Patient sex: M
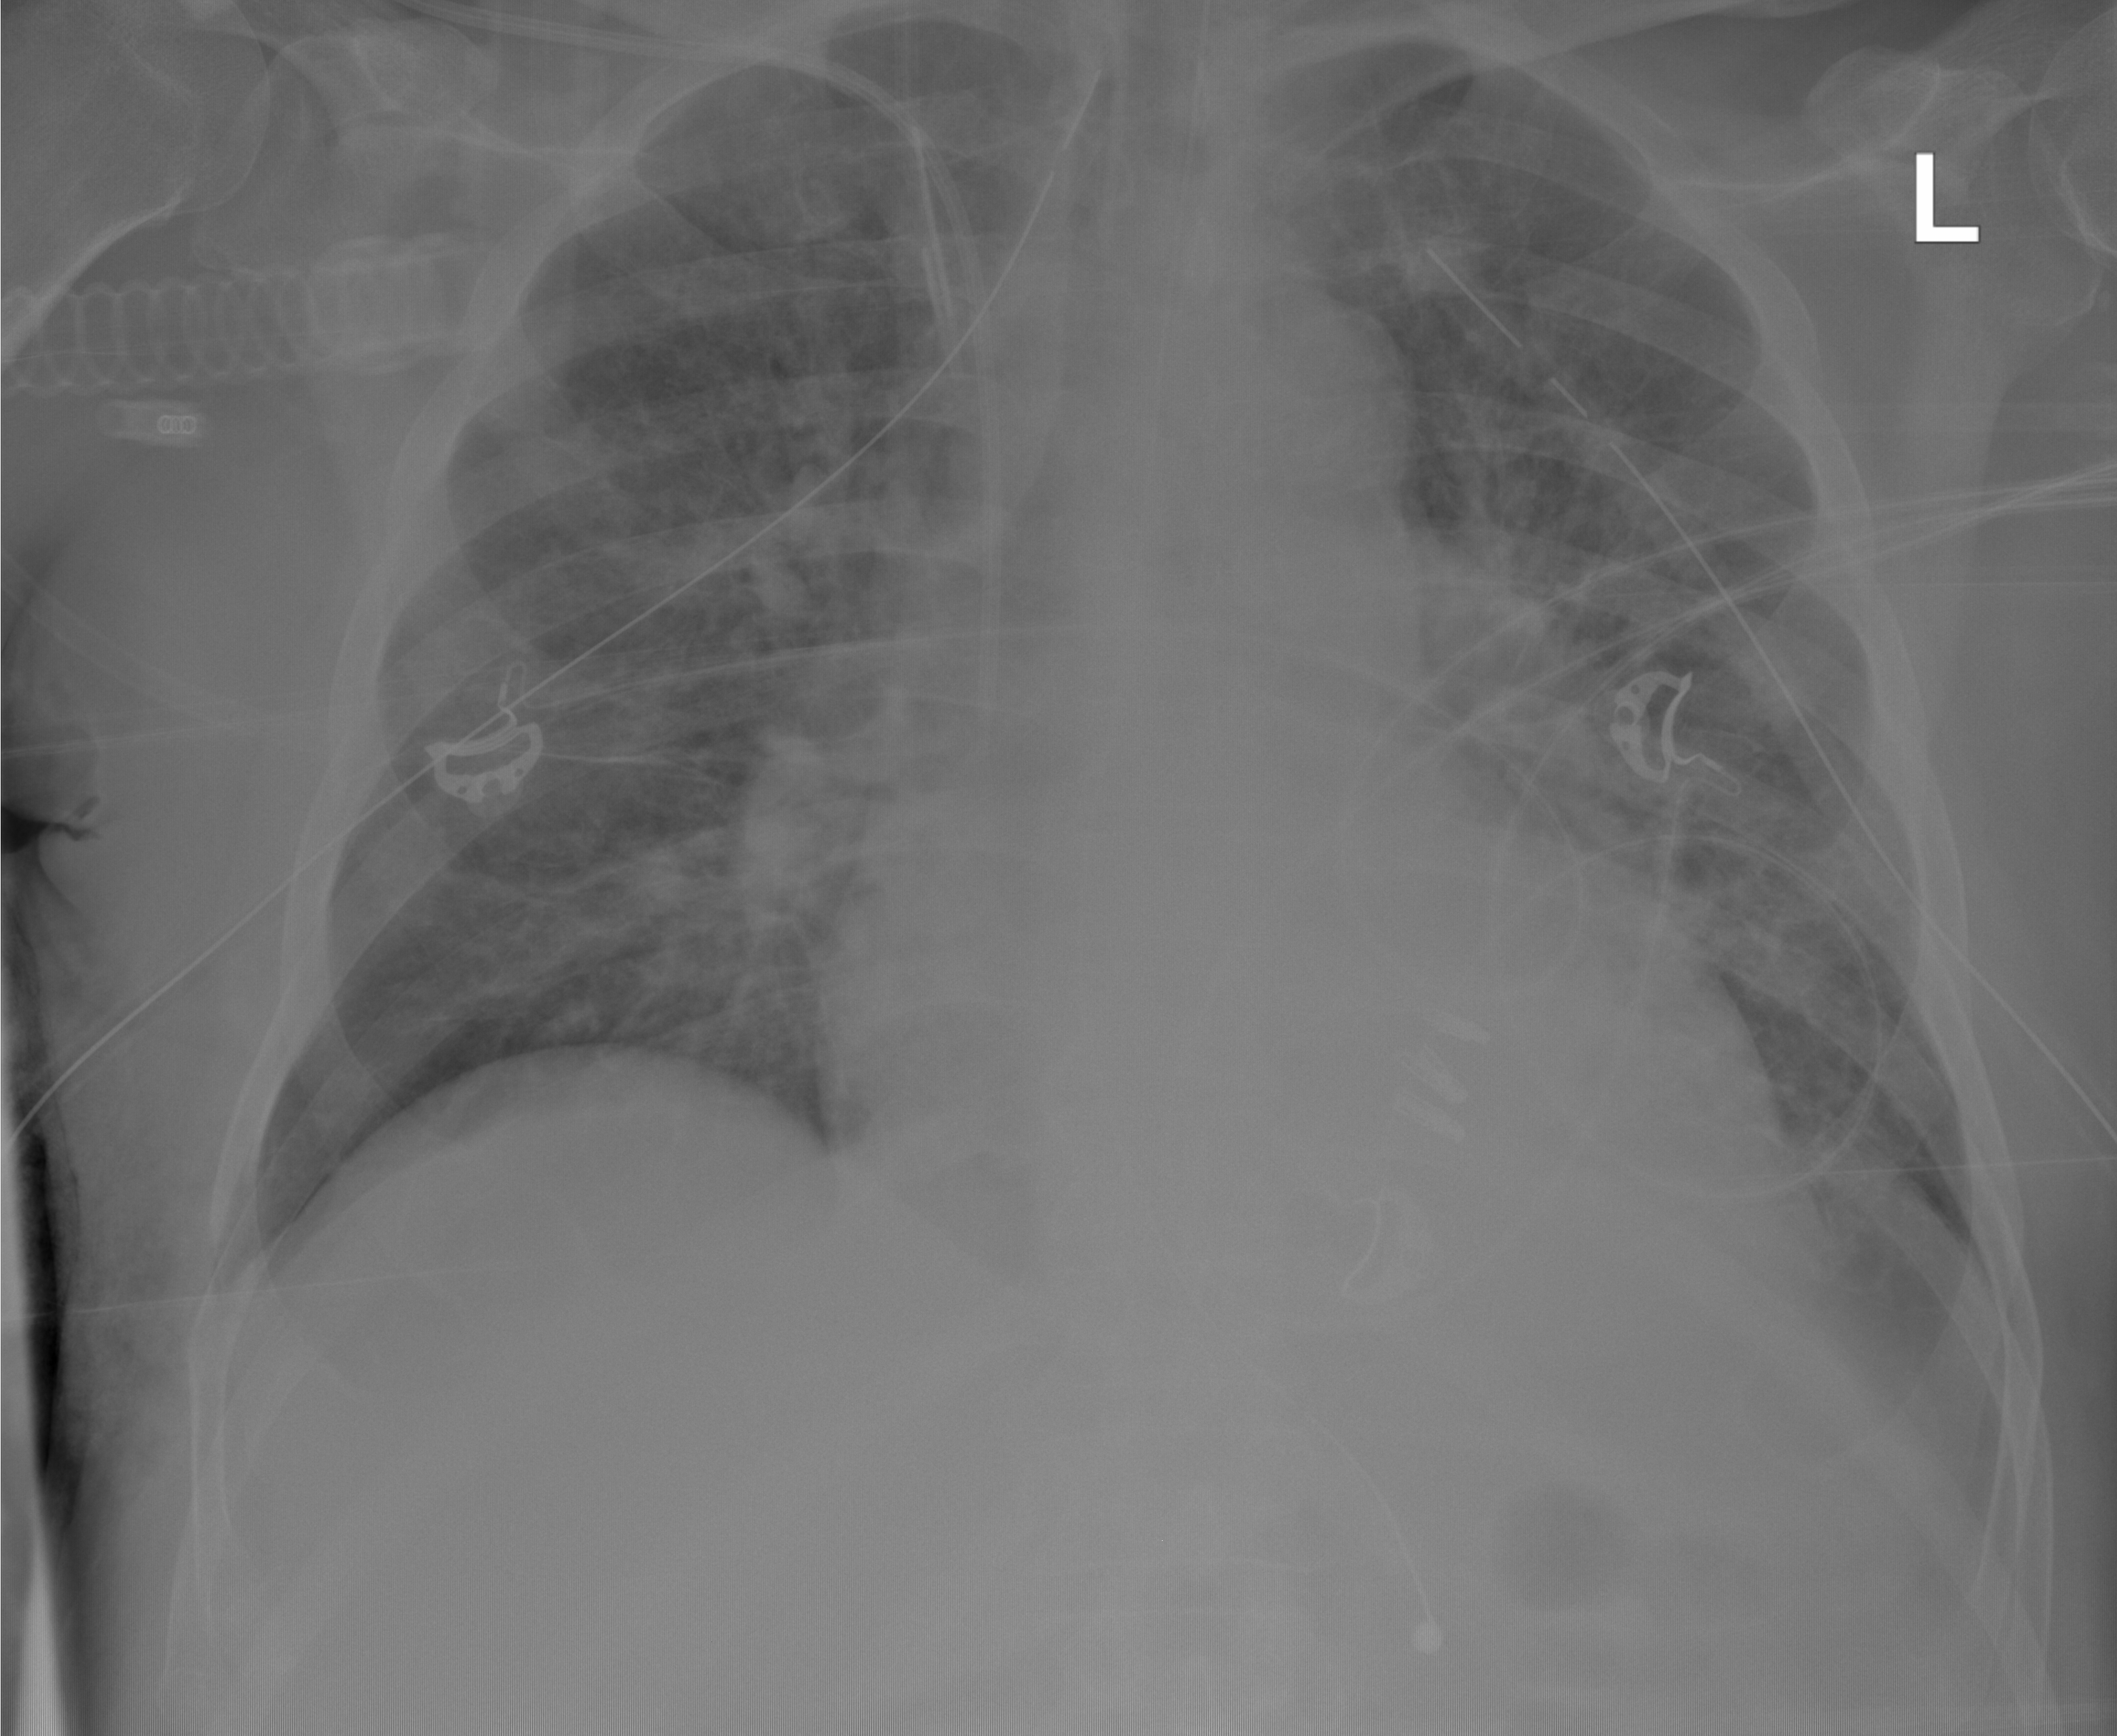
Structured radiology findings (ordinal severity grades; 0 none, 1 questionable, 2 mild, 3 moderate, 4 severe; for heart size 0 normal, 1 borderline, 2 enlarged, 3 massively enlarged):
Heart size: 2
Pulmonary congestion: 2
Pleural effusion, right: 0
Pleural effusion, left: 1
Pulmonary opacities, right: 0
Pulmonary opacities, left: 0
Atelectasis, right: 0
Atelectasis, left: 2